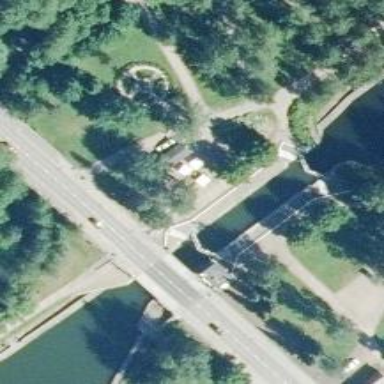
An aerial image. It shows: Bascule movable footway bridge.